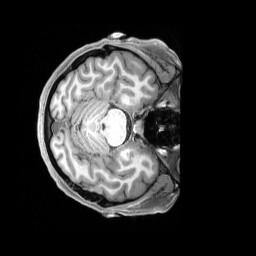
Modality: T1w
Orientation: axial
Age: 26
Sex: female
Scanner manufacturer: siemens
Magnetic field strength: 3 T
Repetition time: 2.3 s
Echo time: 0.00228 s